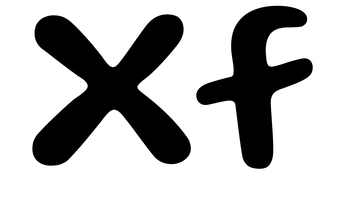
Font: Gluten_Medium